Fundus camera: zeiss
Shooting center: fovea
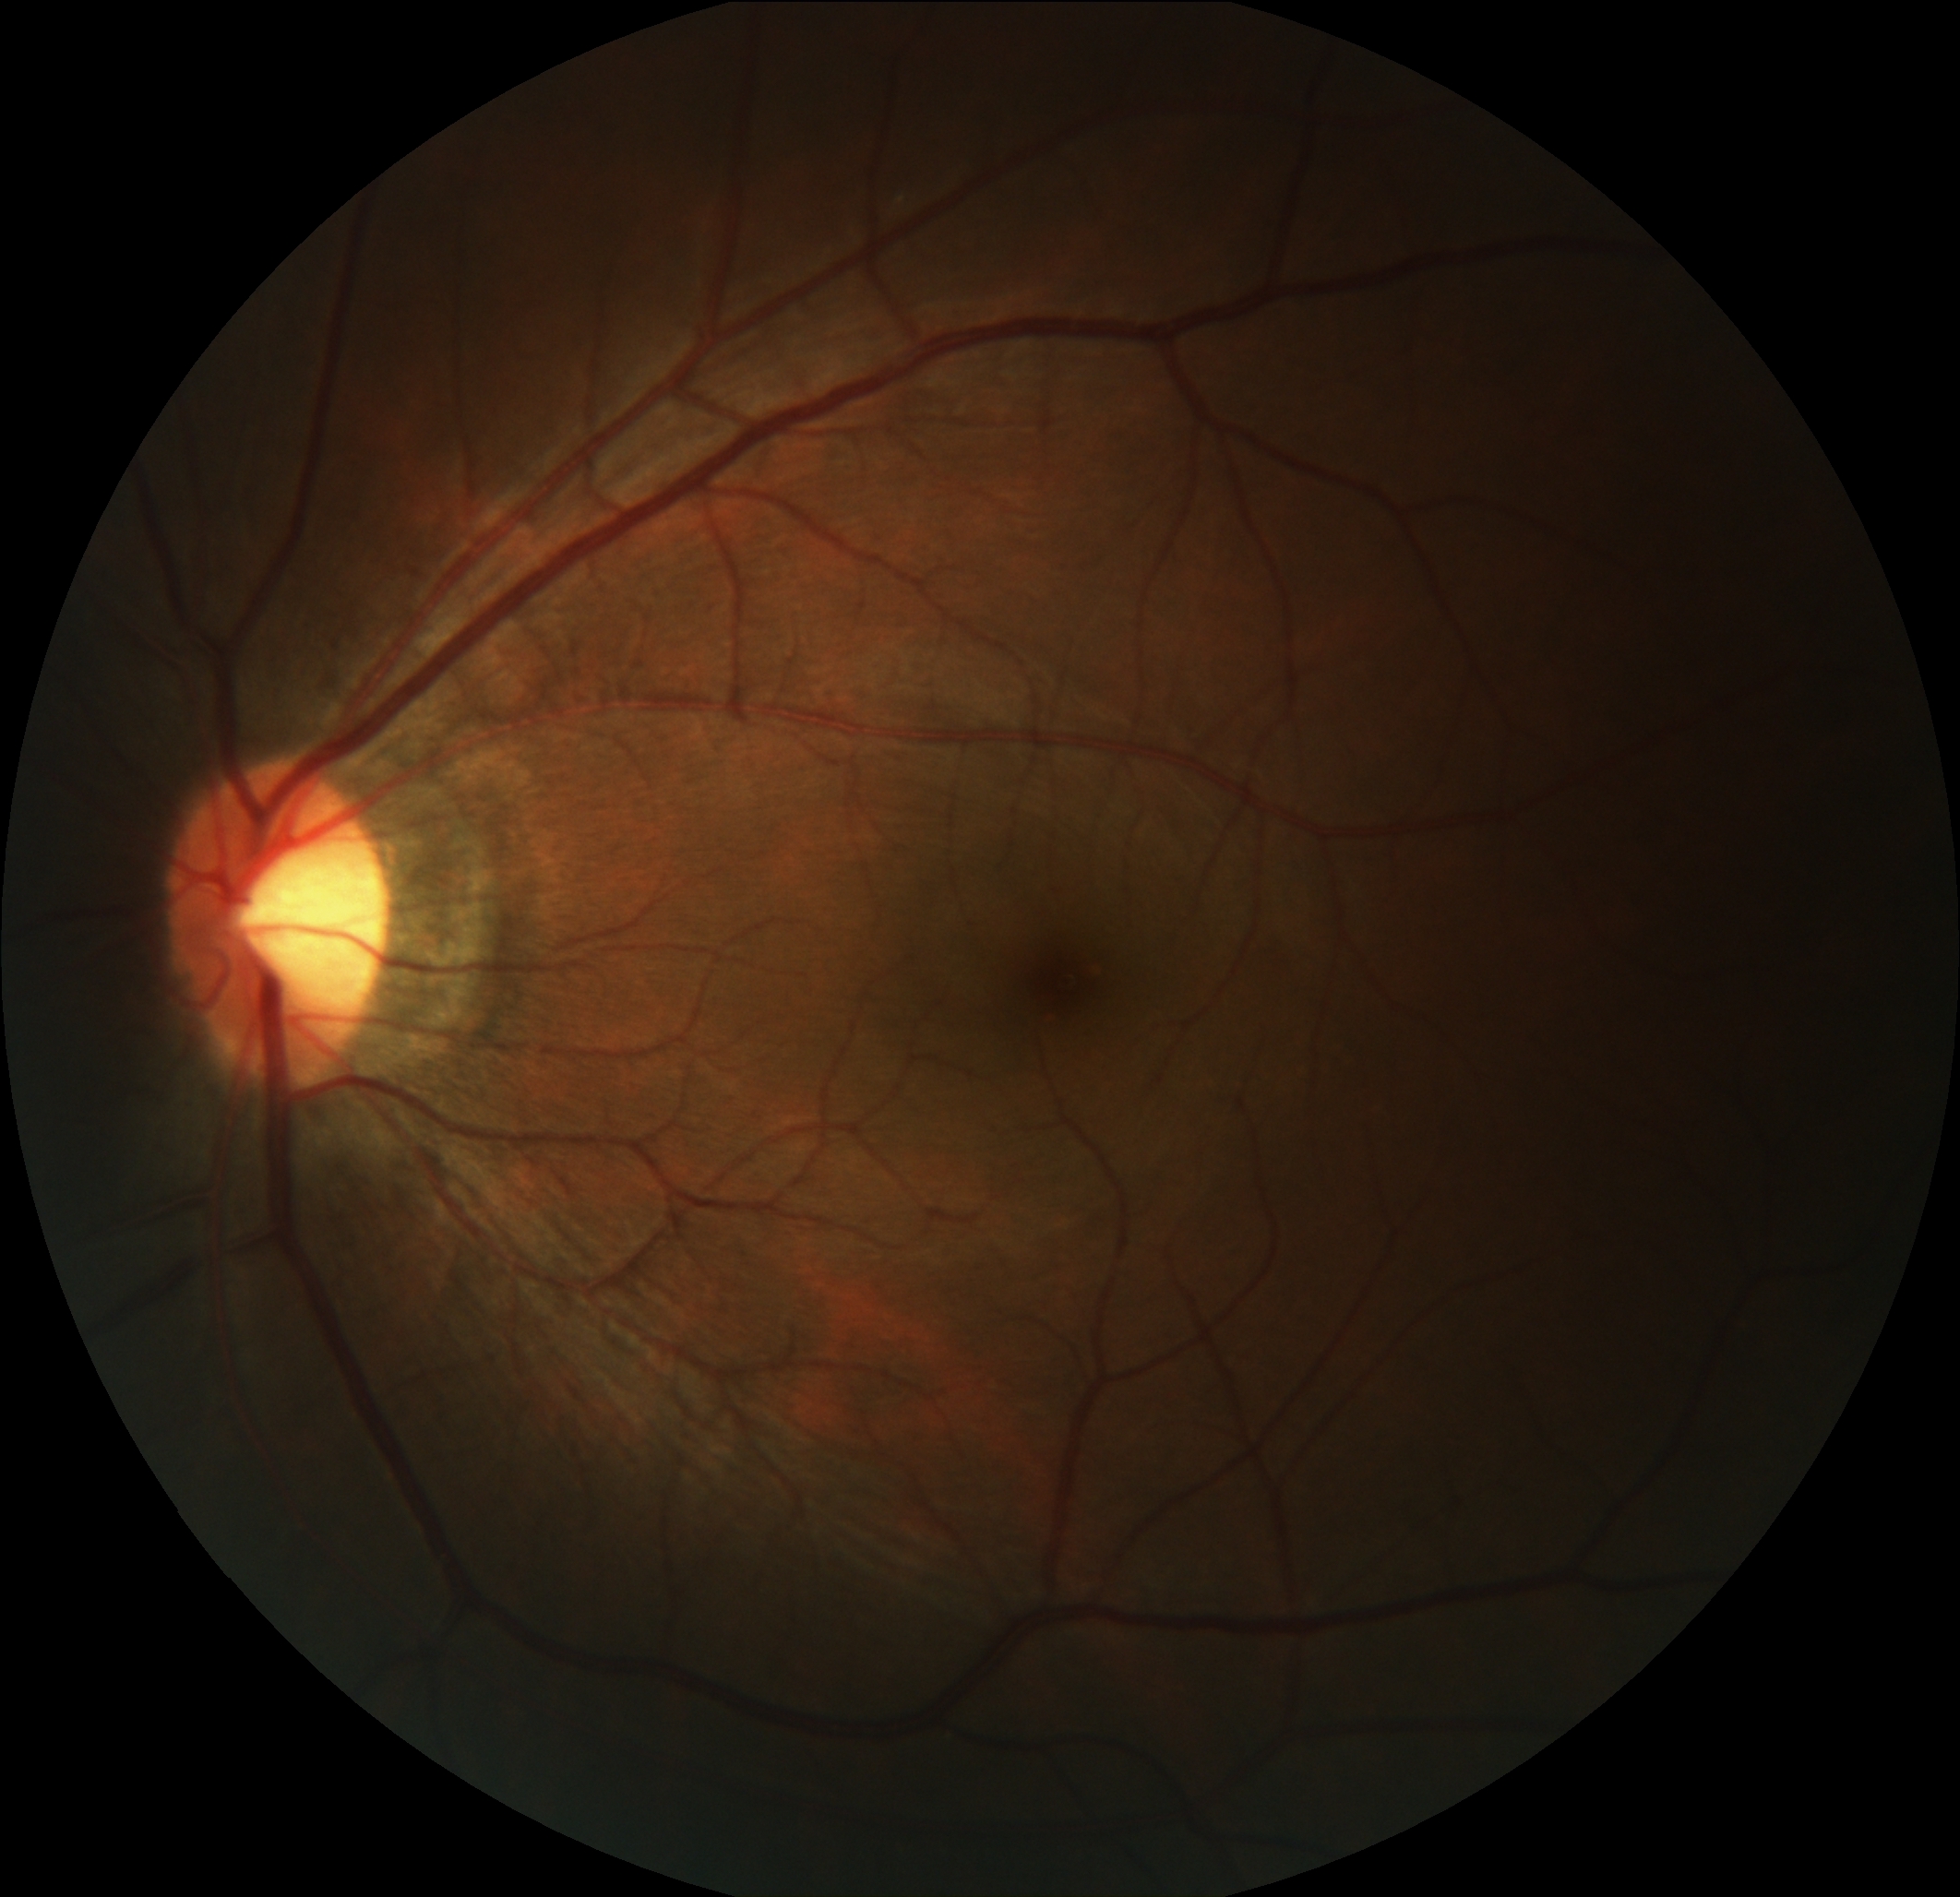
Pathologic myopia: no
Patchy retinal atrophy: present
Retinal detachment: absent